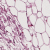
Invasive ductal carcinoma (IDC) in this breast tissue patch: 0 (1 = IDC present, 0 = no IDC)